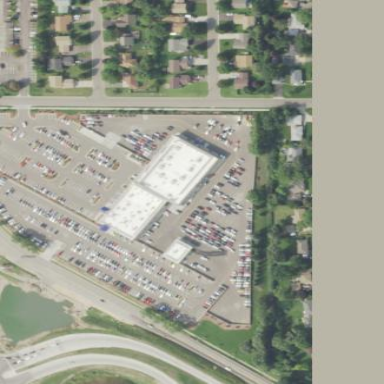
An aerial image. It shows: Building that houses car shop.